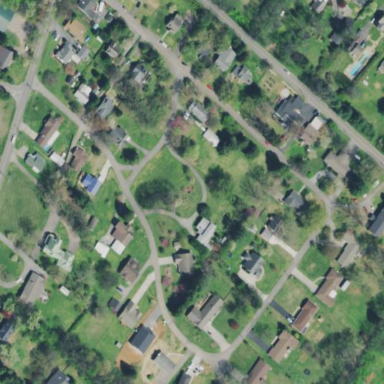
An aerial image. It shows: Single-family residential area.